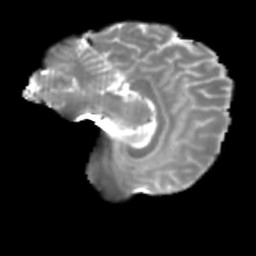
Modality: T2w
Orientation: sagittal
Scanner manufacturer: siemens
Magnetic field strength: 3 T
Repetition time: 4 s
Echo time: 0.0594 s